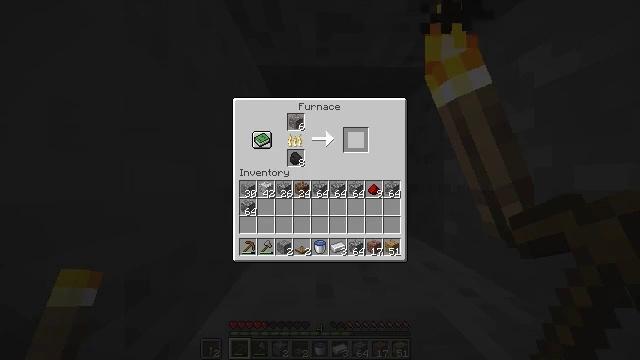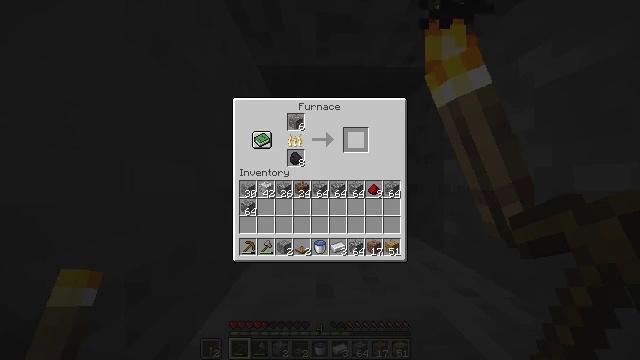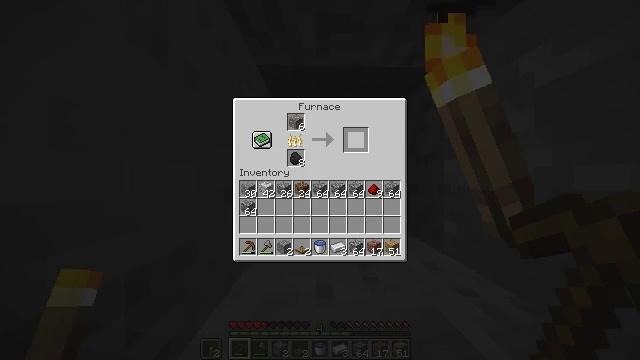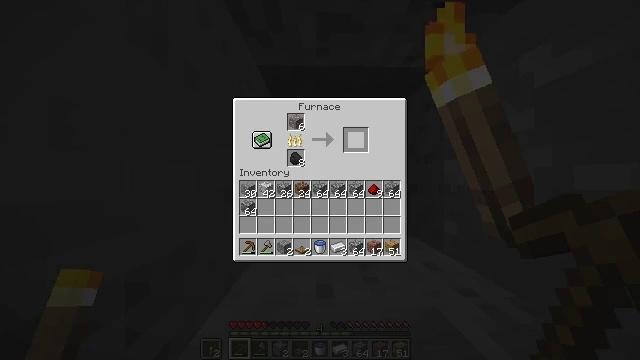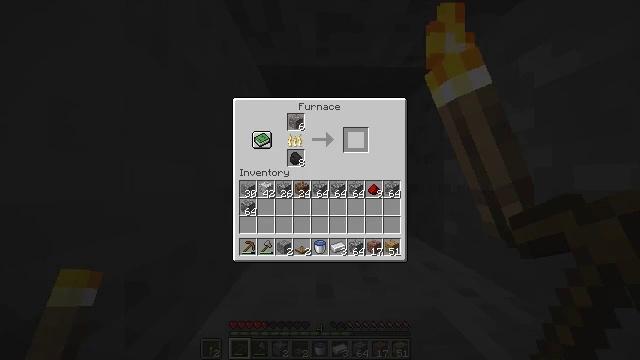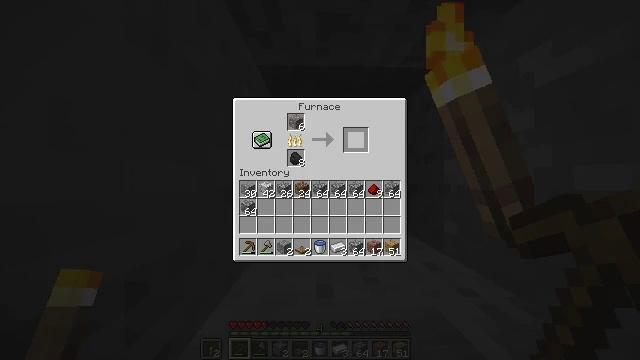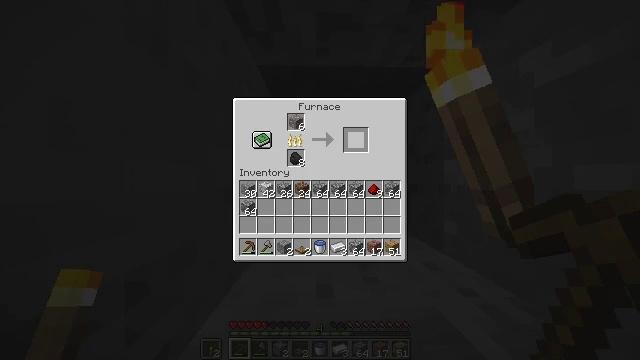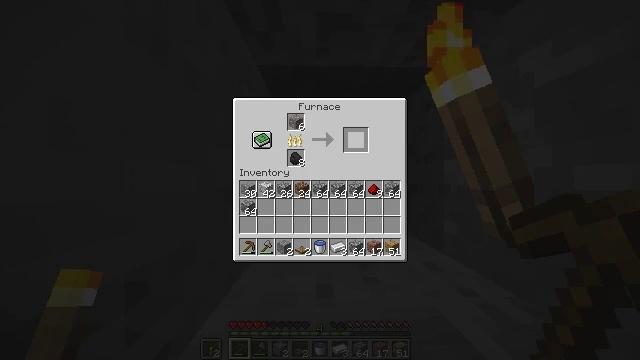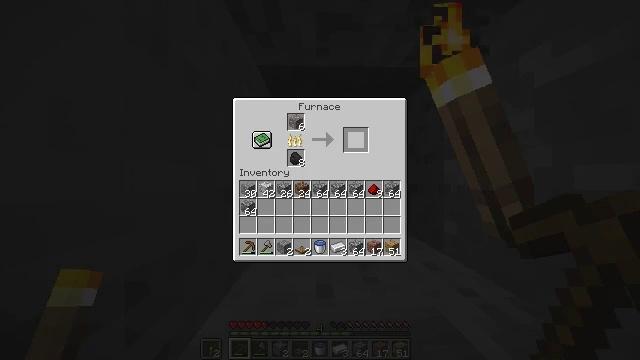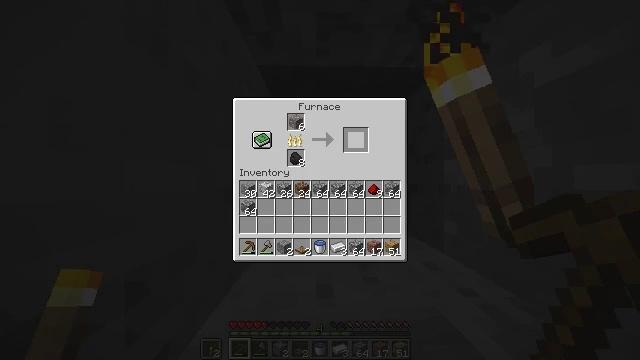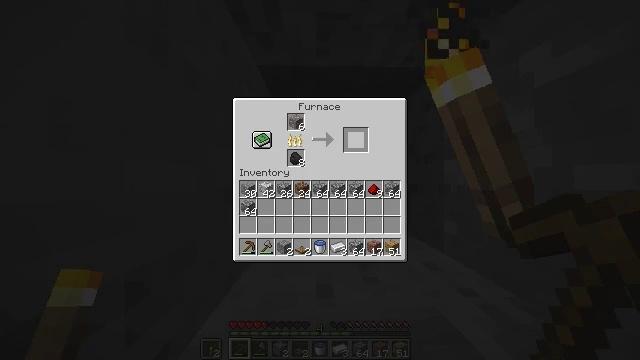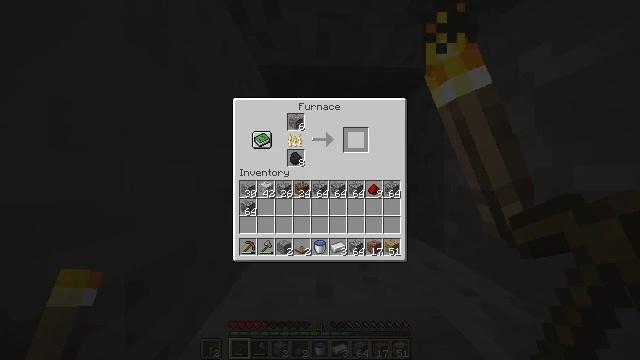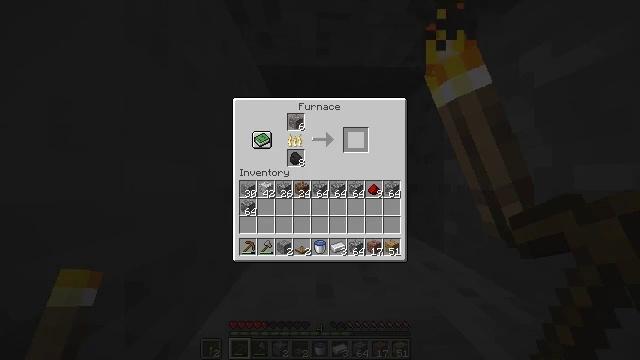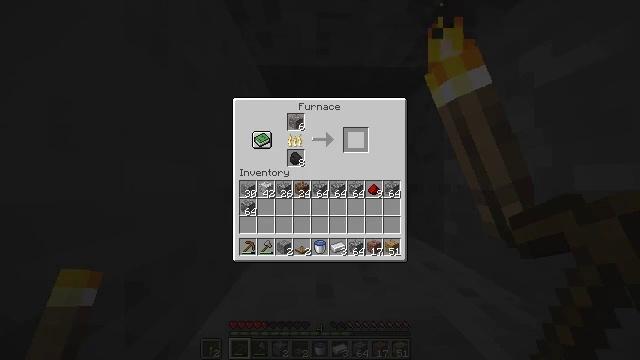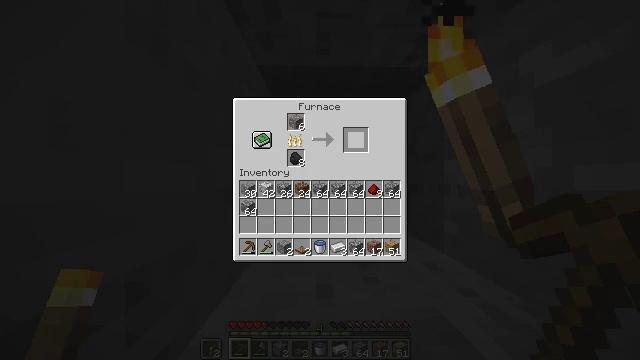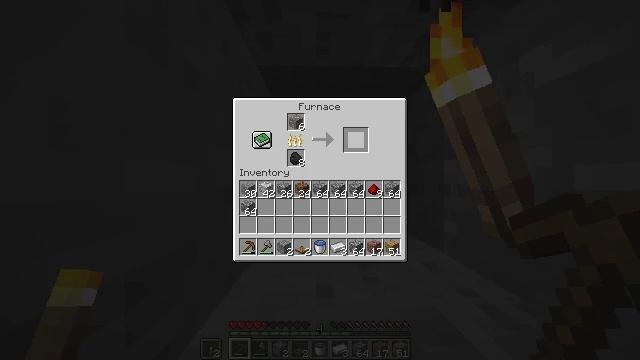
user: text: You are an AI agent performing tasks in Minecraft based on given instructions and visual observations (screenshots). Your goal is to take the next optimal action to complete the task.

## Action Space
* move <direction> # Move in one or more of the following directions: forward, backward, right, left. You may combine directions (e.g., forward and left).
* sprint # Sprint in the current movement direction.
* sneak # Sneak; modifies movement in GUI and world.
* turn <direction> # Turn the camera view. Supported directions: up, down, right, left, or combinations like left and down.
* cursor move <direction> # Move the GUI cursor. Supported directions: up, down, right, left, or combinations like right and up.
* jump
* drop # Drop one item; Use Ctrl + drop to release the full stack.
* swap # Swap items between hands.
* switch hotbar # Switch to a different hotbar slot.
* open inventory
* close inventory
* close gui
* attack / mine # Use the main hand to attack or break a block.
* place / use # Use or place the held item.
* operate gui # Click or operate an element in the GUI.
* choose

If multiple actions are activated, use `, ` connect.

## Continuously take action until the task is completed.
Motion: motion action
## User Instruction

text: Mine the furnace to collect it.
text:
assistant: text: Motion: sneak, open gui
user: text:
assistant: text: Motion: sneak
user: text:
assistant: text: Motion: sneak
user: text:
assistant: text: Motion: sneak
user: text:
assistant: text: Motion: sneak, operate gui
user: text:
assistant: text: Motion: sneak, operate gui
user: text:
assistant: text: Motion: sneak, operate gui
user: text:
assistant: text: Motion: sneak, operate gui
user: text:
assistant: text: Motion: sneak
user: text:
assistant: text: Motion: sneak
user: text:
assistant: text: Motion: sneak
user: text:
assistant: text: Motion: sneak
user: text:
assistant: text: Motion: sneak
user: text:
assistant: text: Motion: sneak
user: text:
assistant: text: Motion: sneak
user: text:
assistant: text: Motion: sneak
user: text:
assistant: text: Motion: sneak
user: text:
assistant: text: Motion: sneak
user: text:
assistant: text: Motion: sneak
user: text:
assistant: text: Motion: no_op
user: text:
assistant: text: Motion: no_op
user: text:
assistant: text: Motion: no_op
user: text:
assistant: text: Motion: no_op
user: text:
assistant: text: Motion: close gui
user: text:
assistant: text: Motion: open inventory
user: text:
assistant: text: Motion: no_op
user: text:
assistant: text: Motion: no_op
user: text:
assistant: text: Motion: no_op
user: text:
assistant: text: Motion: move forward
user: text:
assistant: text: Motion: move forward